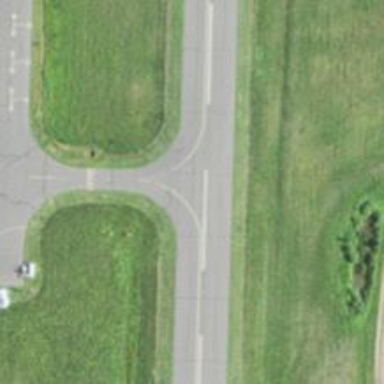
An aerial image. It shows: View of taxiway at the airport.